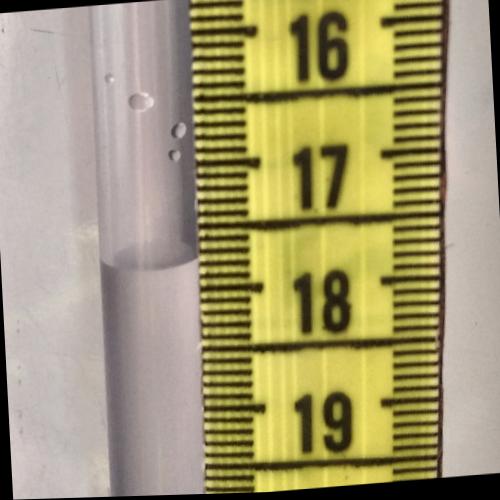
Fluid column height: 17.8 cm